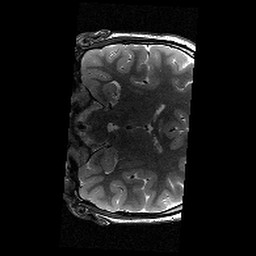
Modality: T2w
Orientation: coronal
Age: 12
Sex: male
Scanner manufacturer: siemens
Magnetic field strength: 3 T
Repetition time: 9.23 s
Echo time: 0.067 s